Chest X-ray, PA view. Patient: 37 years old, sex M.
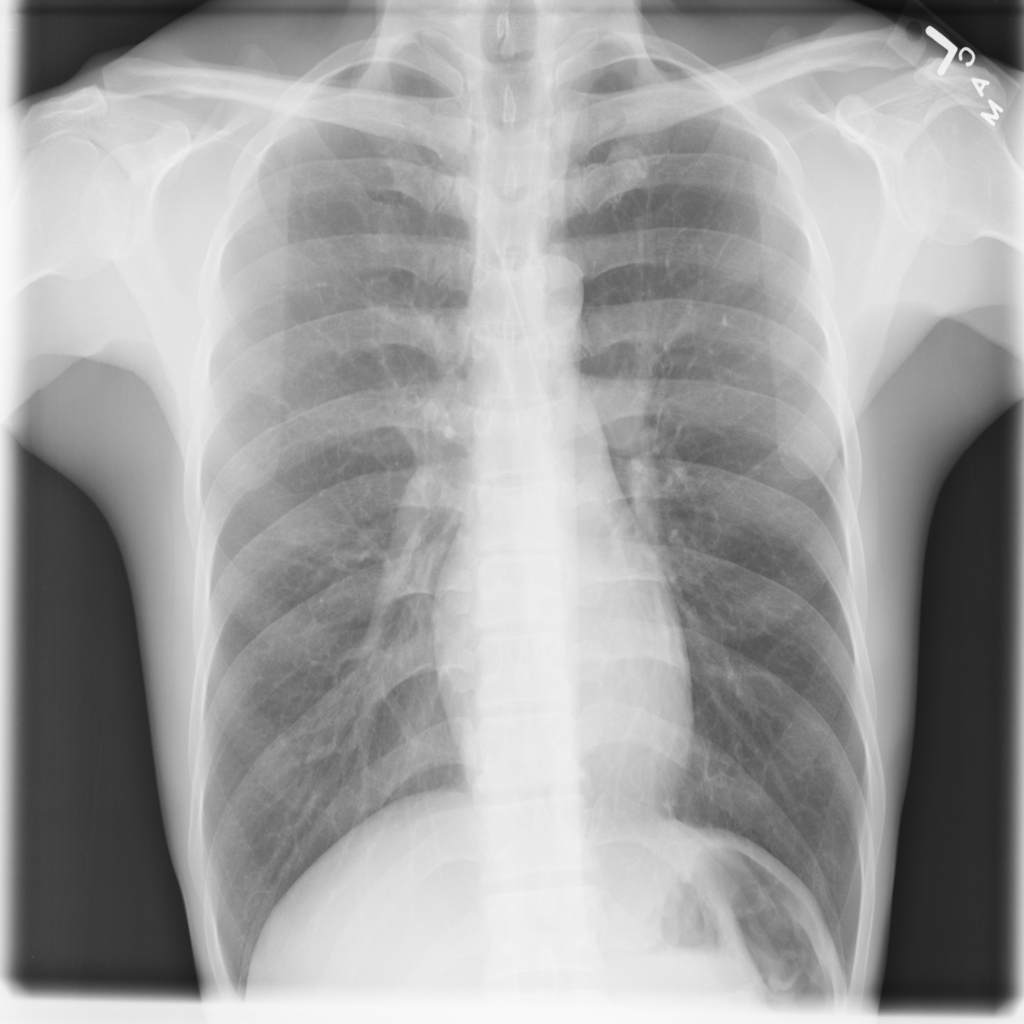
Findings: No Finding